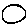
Label: circle